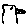
Label: bird